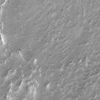
Atmospheric dust classification: not_dusty